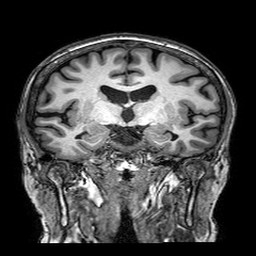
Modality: T1w
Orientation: sagittal
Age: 71
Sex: female
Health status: healthy
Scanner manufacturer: philips
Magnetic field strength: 3 T